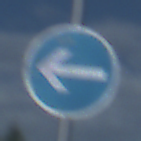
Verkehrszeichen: VorgeschriebeneFahrtrichtungHierLinks
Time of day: Night
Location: Outdoor (Nature)
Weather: PartlyCloudy
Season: NotSpecified
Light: Natural